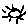
Label: sun